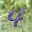
Label: 4